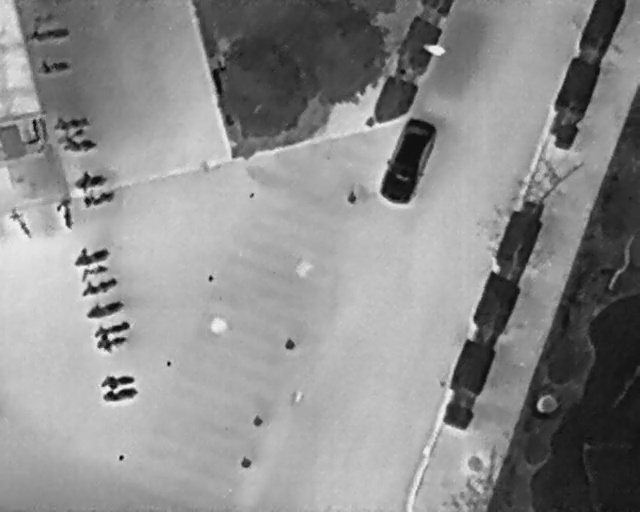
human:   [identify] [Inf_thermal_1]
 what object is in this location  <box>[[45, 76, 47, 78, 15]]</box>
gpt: <ref>1 small person at the bottom</ref>

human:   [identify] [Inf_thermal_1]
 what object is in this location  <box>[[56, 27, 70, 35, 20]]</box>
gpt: <ref>1 large car at the center</ref>